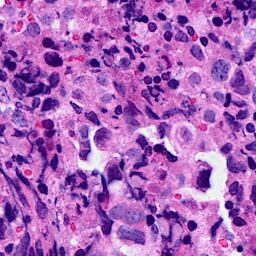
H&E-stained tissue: Breast